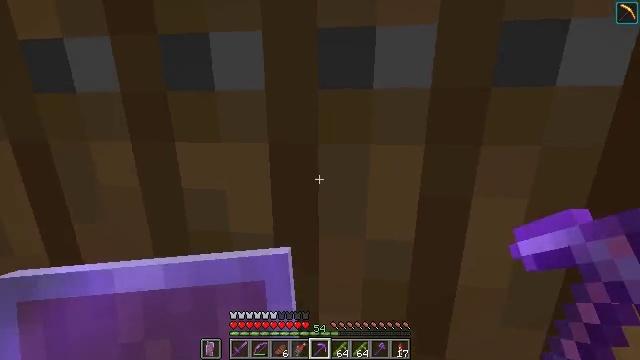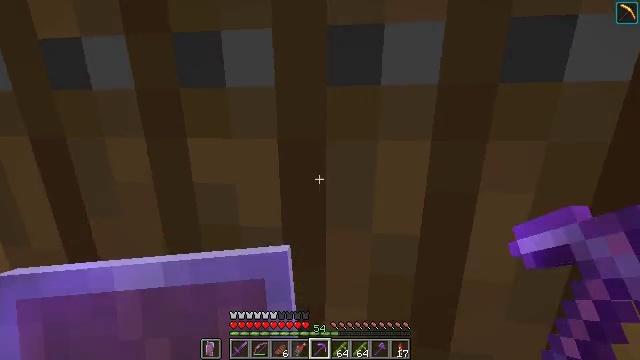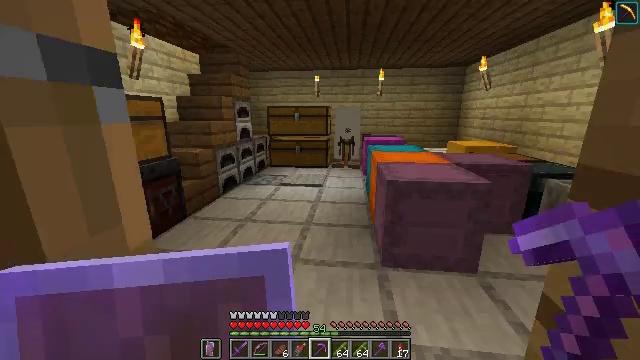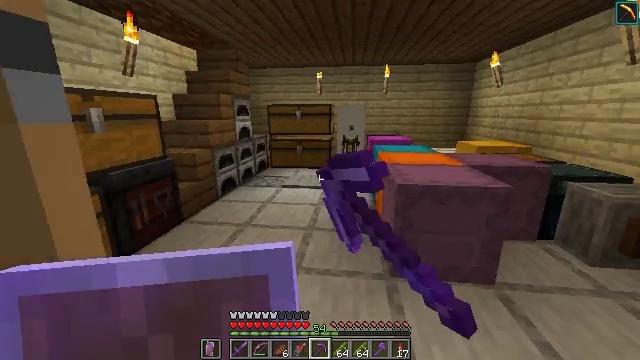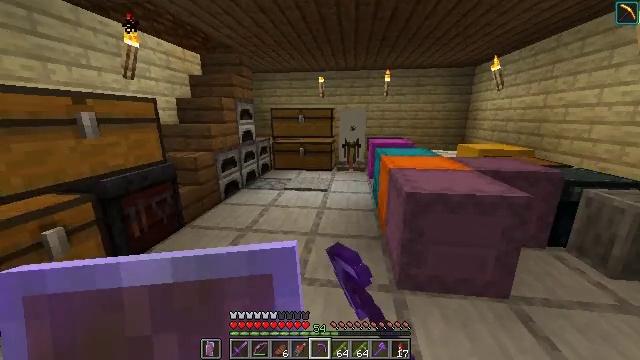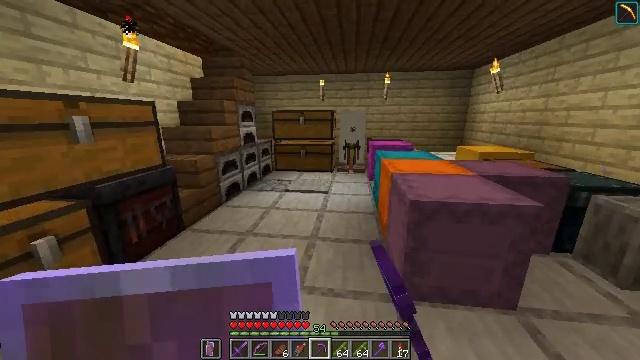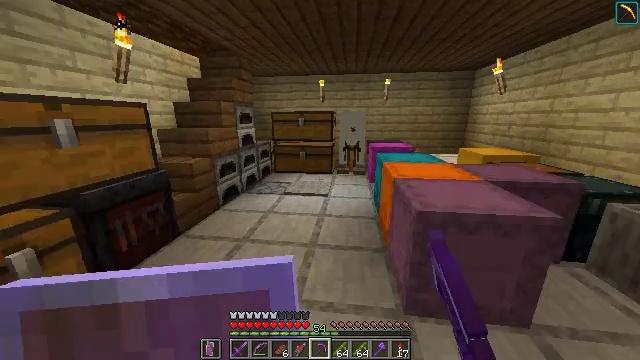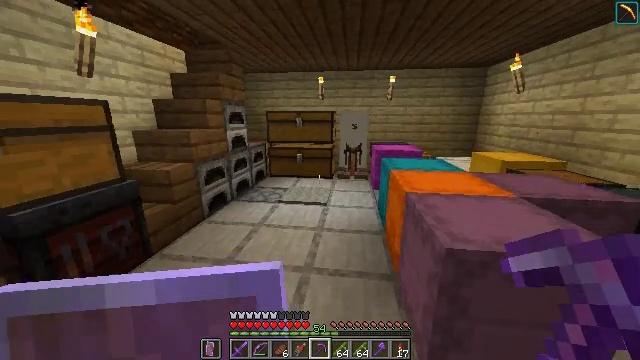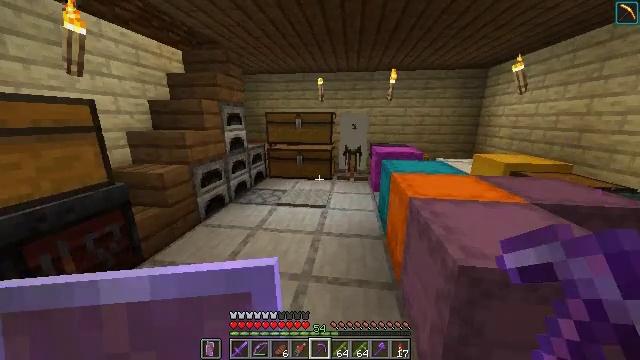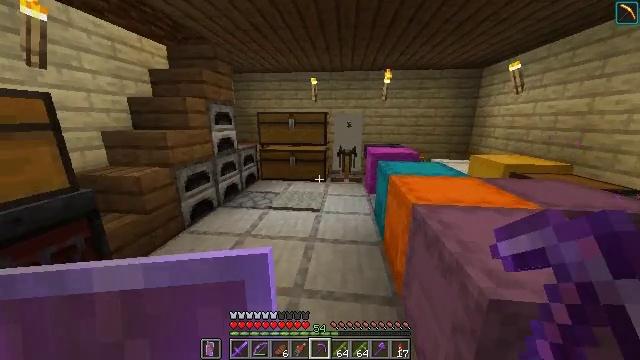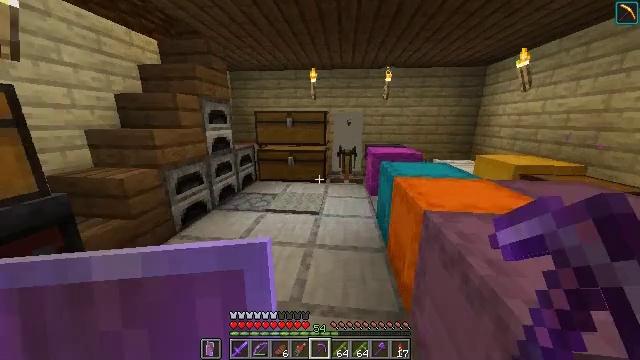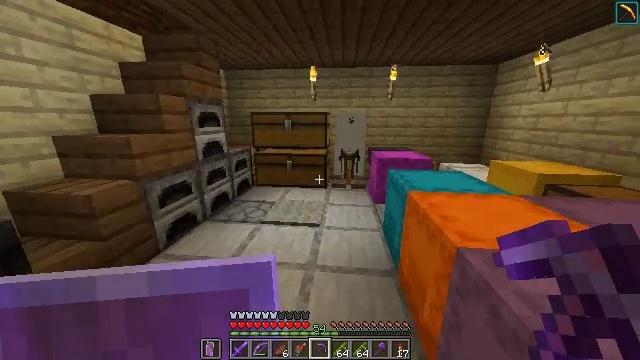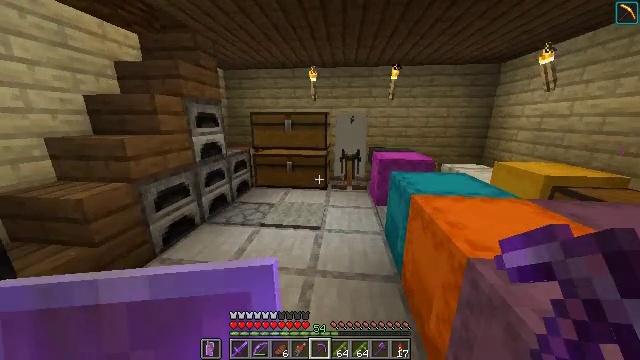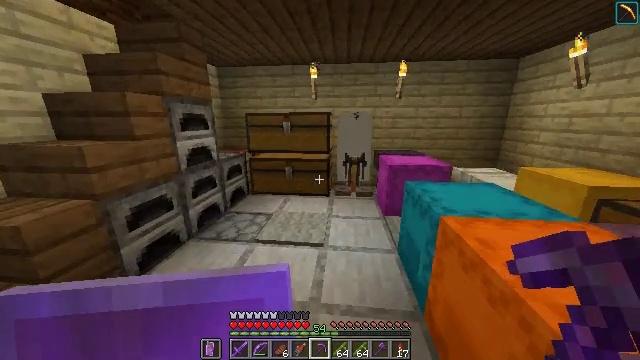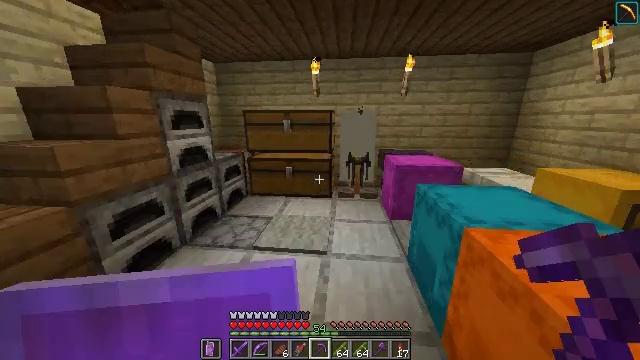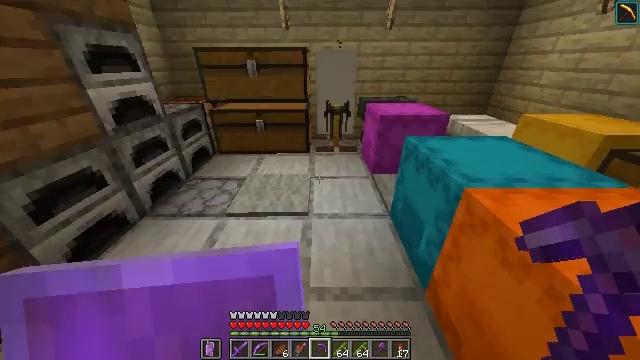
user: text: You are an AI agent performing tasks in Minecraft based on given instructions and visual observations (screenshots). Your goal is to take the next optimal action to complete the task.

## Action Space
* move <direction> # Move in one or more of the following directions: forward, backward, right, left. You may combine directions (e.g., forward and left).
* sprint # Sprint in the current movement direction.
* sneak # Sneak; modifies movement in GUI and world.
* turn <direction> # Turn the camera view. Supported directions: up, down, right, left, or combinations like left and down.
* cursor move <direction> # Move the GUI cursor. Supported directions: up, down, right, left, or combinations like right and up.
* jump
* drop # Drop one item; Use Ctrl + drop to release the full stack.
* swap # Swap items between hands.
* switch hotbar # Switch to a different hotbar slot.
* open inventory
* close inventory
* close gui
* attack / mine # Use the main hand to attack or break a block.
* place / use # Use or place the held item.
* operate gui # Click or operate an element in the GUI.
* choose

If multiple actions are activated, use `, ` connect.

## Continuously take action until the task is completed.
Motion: motion action
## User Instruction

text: Collect spruce log for building materials.
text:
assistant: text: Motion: move forward, sprint
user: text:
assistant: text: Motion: move forward, sprint, use / place
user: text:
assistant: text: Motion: move forward, sprint, use / place
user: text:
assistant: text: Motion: move forward, sprint, use / place
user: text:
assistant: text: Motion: move forward, sprint, use / place
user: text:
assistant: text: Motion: move forward, sprint
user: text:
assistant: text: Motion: move forward, sprint
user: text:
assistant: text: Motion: move forward, sprint
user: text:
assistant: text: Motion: move forward, sprint, turn right
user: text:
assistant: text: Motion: move forward, sprint
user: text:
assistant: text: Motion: move forward, sprint
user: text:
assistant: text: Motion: move forward
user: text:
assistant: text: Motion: move forward
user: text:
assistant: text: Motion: move forward
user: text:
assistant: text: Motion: move forward, turn right and down
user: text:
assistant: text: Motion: move forward, turn right and down
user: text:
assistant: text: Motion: move forward
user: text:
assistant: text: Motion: move forward, turn right
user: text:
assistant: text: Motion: move forward, turn right
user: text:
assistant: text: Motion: move forward, turn right
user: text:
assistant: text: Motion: move forward, turn right
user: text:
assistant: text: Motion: move forward
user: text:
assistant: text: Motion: move forward, jump
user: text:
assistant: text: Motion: move forward, jump
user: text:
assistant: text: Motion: move forward, turn right, jump
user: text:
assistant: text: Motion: move forward, turn right, jump
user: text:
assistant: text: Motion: move forward, turn right, jump
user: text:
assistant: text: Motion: move forward, turn right
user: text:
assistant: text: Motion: move forward, turn right and down
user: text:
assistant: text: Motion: move forward, turn right and down